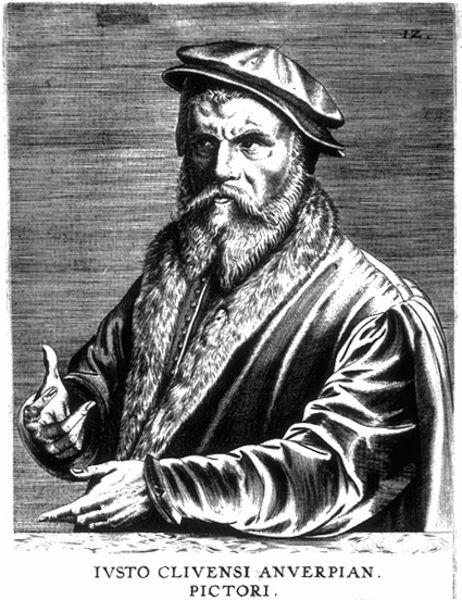
Titel: Bildnis von Joos van Cleve d.J.
Künstler: Hieronymus Cock
Institution: (Seriendruck)
Schlagwörter: hand, mann, umhang, weiß, finger, geste, grau, hintergrund, hut, nase, schwarz, tisch, zeichnung, blick, haube, bart, kappe, mütze, augen, bärtig, falten, gesicht, kragen, pelz, samt, vollbart, bildnis, hände, portrait, porträt, gewand, halbfigur, mantel, reich, stoff, kaufmann, spitzen, schulter, fell, schrift, grafik, graphik, linien, ausdruck, schnurbart, ernst, inschrift, streng, maler, knöpfe, satin, druck, radierung, schrafur, stich, titel, künstler, seite, text, beschriftung, holzdruck, gestik, druckg, barett, pelzkragen, fingernägel, mittelalter, gelehrter, eichen, kupferstich, latein, antwerpen, rafik, schaube, gestikulieren, mangel, nostradamus, handzeichen, belgien, philosopf, justus, gesuts, iusto, pictori, gesntik, ütze, blick nach rechts, nn, offene hand, pihlosop, scmäuer, gellehrt